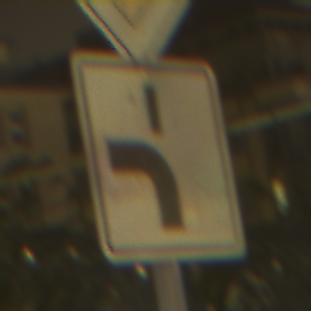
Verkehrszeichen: VerlaufVorfahrtsstrasse5
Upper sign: Vorfahrtsstrasse
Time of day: Night
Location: Outdoor (Urban)
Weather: Overcast
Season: NotSpecified
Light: Artificial